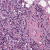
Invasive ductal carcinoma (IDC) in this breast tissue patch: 1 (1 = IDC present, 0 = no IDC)